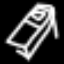
Label: bed